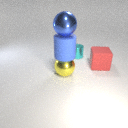
large yellow metal sphere below large blue rubber cylinder